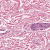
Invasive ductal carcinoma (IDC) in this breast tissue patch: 0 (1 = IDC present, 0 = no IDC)